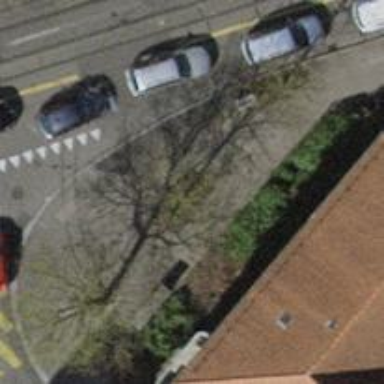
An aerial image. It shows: Tree-lined avenue.